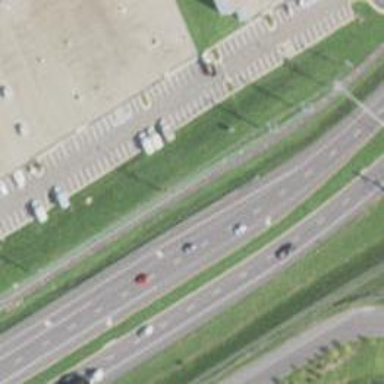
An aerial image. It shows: Expressway with asphalt surface and classified as primary highway.